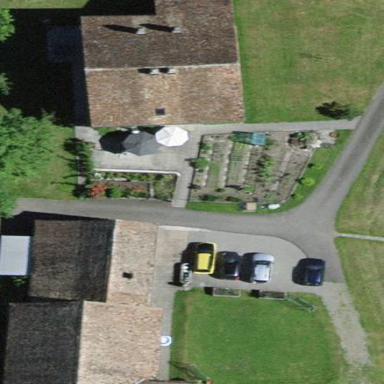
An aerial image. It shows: Farmyard in rural farm setting.